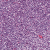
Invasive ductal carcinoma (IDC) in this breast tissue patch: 1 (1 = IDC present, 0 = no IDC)